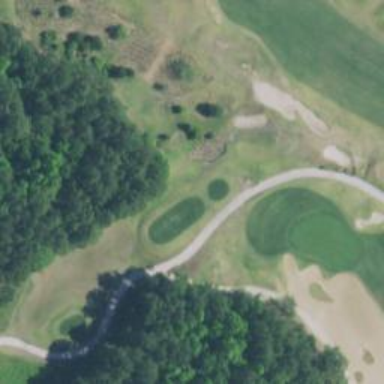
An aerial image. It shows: Path designated for golf carts.